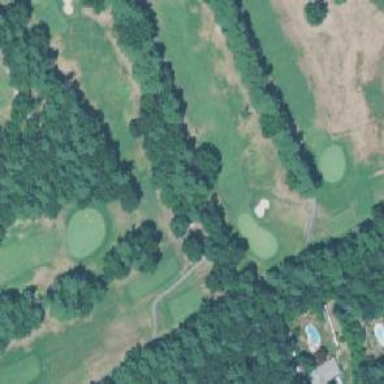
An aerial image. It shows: Scenic golf fairway.